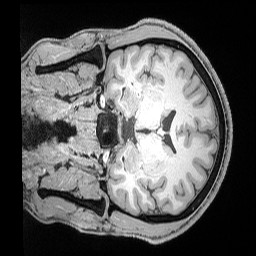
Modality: T1w
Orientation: coronal
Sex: male
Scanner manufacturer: siemens
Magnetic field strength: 3 T
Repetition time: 2.53 s
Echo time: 0.00169 s